高一 · 立体几何学
如图, 在棱长为 2 的正方体 $A B C D-A_{1} B_{1} C_{1} D_{1}$ 中, $M$ 是 $A_{1} B_{1}$ 的中点, 点 $P$ 是侧
面 $C D D_{1} C_{1}$ 上的动点, 且 $M P / /$ 截面 $A B_{1} C$, 则线段 $M P$ 长度的取值范围是 ( ).

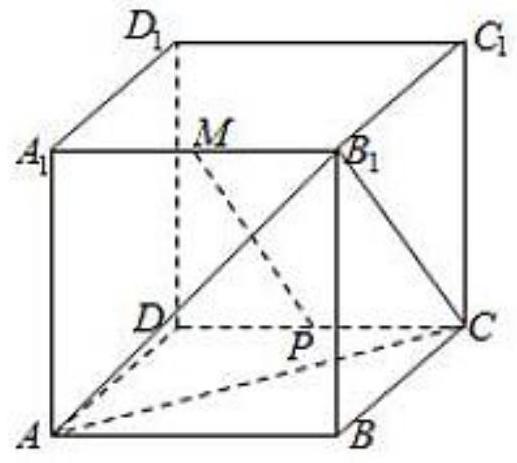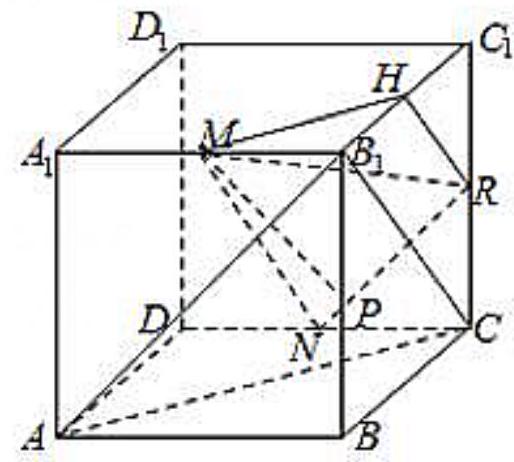
$[\sqrt{2}, \sqrt{6}]$
B. $[\sqrt{6}, 2 \sqrt{2}]$
C. $[\sqrt{6}, 2 \sqrt{3}]$
D. $[\sqrt{6}, 3]$
答案: B
解析: 析】

取 $\mathrm{CD}$ 的中点为 $\mathrm{N}, C C_{1}$ 的中点为 $\mathrm{R}, B_{1} C_{1}$ 的中点为 $\mathrm{H}$, 证明平面 $\mathrm{MNRH} /$ /平面 $A B_{1} C$,

$M P \subset$ 平面 $M N R H$, 线段 $M P$ 扫过的图形为 $\triangle M N R$, 通过证明 $M N^{2}=N R^{2}+M R^{2}$, 说明 $\angle M R N$ 为直角,得线段 $M P$ 长度的取值范围为 $[M R, M N]$ 即可得解.

【详解】

取 $\mathrm{CD}$ 的中点为 $\mathrm{N}, C C_{1}$ 的中点为 $\mathrm{R}, B_{1} C_{1}$ 的中点为 $\mathrm{H}$, 作图如下:

由图可知, $M B_{1} / / N C, M B_{1}=N C$,

所以四边形 $M N C B_{1}$ 为平行四边形,

所以 $M N / / B_{1} C$,

因为 $M H / / A_{1} C_{1}, A_{1} C_{1} / / A C$,

所以 $M H / / A C$,

因为 $M N \cap M H=M, A C \cap B_{1} C=C$,
故平面 $\mathrm{MNRH} / /$ 平面 $A B_{1} C$,

因为 $M P / /$ 截面 $A B_{1} C$,

所以 $M P \subset$ 平面 $M N R H$,线段 $M P$ 扫过的图形为 $\triangle M N R$,

由 $A B=2$ 知, $M N=2 \sqrt{2}, N R=\sqrt{2}$,

在 Rt $\triangle M C_{1} R$ 中, $M R^{2}=C_{1} R^{2}+C_{1} M^{2}$,

即 $M R^{2}=1^{2}+(\sqrt{5})^{2}=6$, 所以 $M R=\sqrt{6}$,

所以 $M N^{2}=N R^{2}+M R^{2}$, 即 $\angle M R N$ 为直角,

故线段 $M P$ 长度的取值范围为 $[M R, M N]$, 即 $[\sqrt{6}, 2 \sqrt{2}]$,

故选:B

【点睛】

本题考查面面平行的判定定理与性质定理及空间两点间的距离;重点考查转化与化归的思想;属于难度大、抽象型试题.